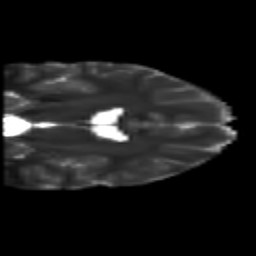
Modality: T2w
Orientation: coronal
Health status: healthy
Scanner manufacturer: siemens
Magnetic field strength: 3 T
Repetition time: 10 s
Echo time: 0.092 s